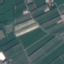
Land use / land cover class: PermanentCrop